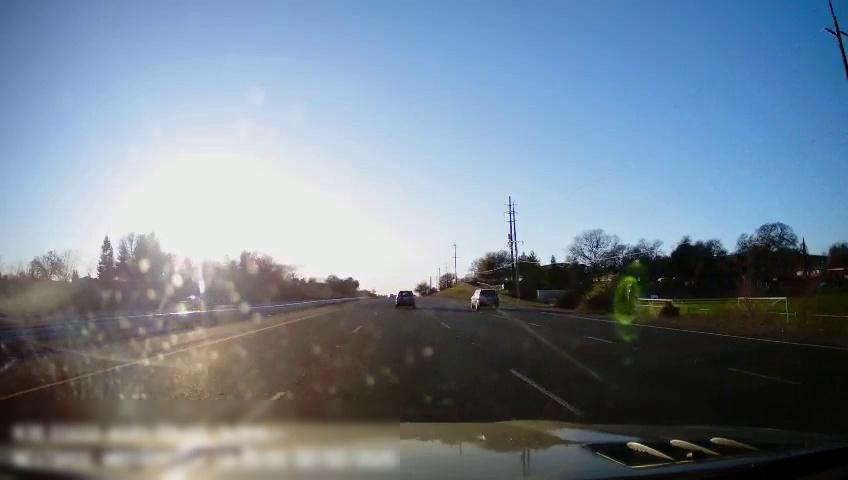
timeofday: Day
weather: Sunny
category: Drivable Space
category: Drivable Space
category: Vehicles | Car
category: Vehicles | Car
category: Vehicles | Truck
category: Lanes | Alternate Lane
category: Lanes | Alternate Lane
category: Lanes | Current Lane
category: Lanes | Current Lane
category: Lanes | Alternate Lane